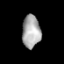
Tissue: prostate
Cell type: T cells
Senescence score: 0.8186
Nuclear area (px): 585
Mean DAPI intensity: 168.938